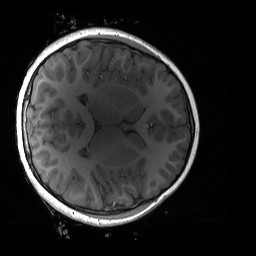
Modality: T1w
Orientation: axial
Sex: male
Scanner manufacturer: siemens
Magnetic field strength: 3 T
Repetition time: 1.9 s
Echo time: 0.00243 s